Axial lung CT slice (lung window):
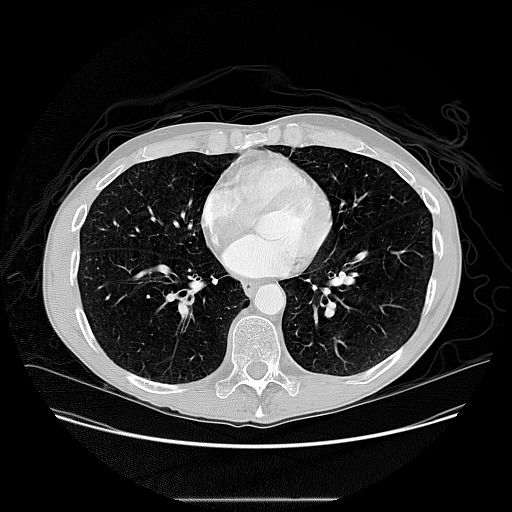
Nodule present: no